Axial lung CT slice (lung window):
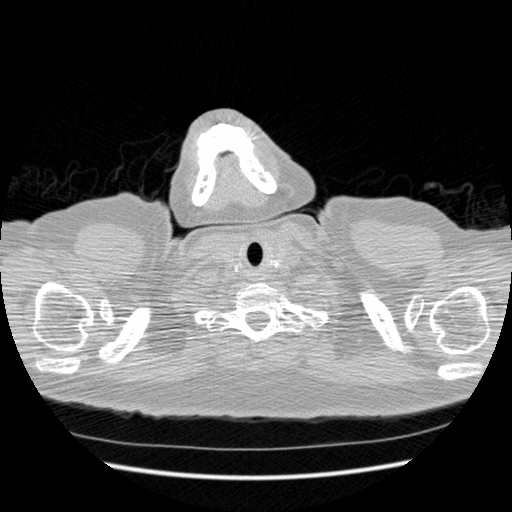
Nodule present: no